Interaction volume radius: 5 \u00c5
Interaction volume height: 10 \u00c5
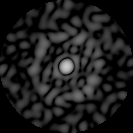
Disorder parameter: 0.8191